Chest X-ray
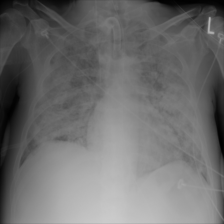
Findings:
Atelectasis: negative
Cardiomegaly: negative
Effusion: negative
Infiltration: negative
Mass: negative
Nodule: negative
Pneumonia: negative
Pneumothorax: negative
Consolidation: negative
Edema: negative
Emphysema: negative
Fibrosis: negative
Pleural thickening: negative
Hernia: negative